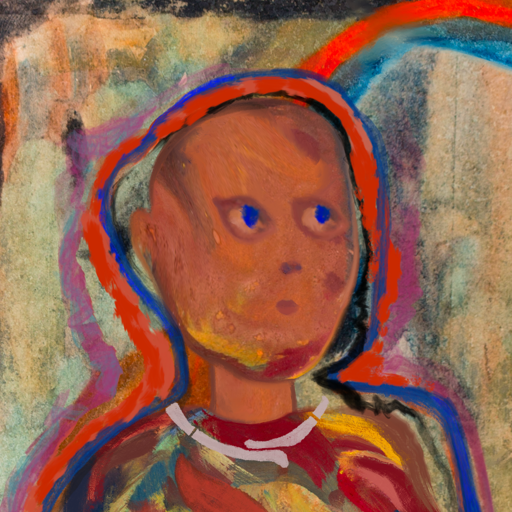
Background: Childish, Head And Neck Side: Mother_And_Son_Son, Face Side: Mother_And_Son_Mother, Bust: Mother_And_Son_Son, Hair Side: Experience, Head Accessory: Blank, Second Necklace: Blank, Necklace: Hypocrite_2, Baby: Blank